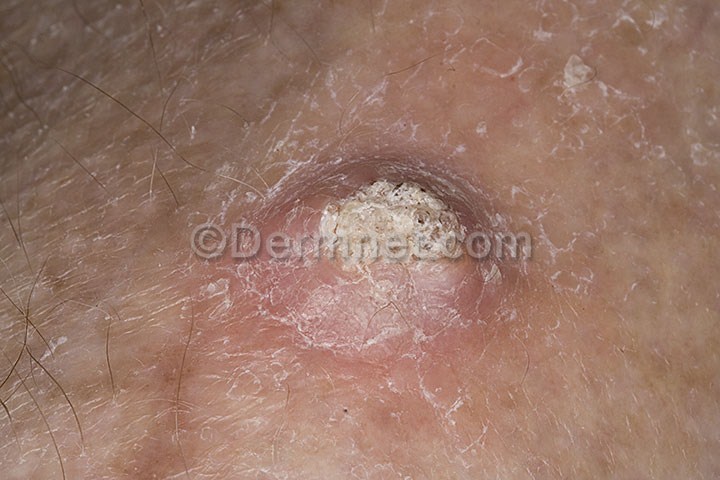
Disease: Seborrheic Keratoses and other Benign Tumors